Field crop: maize
Growth stage: 1
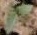
Species: datura